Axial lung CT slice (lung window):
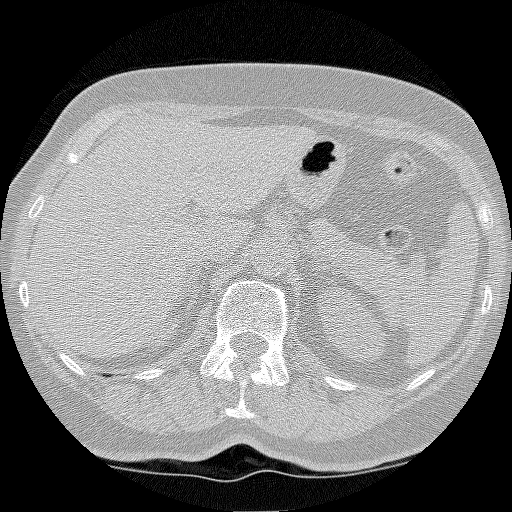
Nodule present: no